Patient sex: M
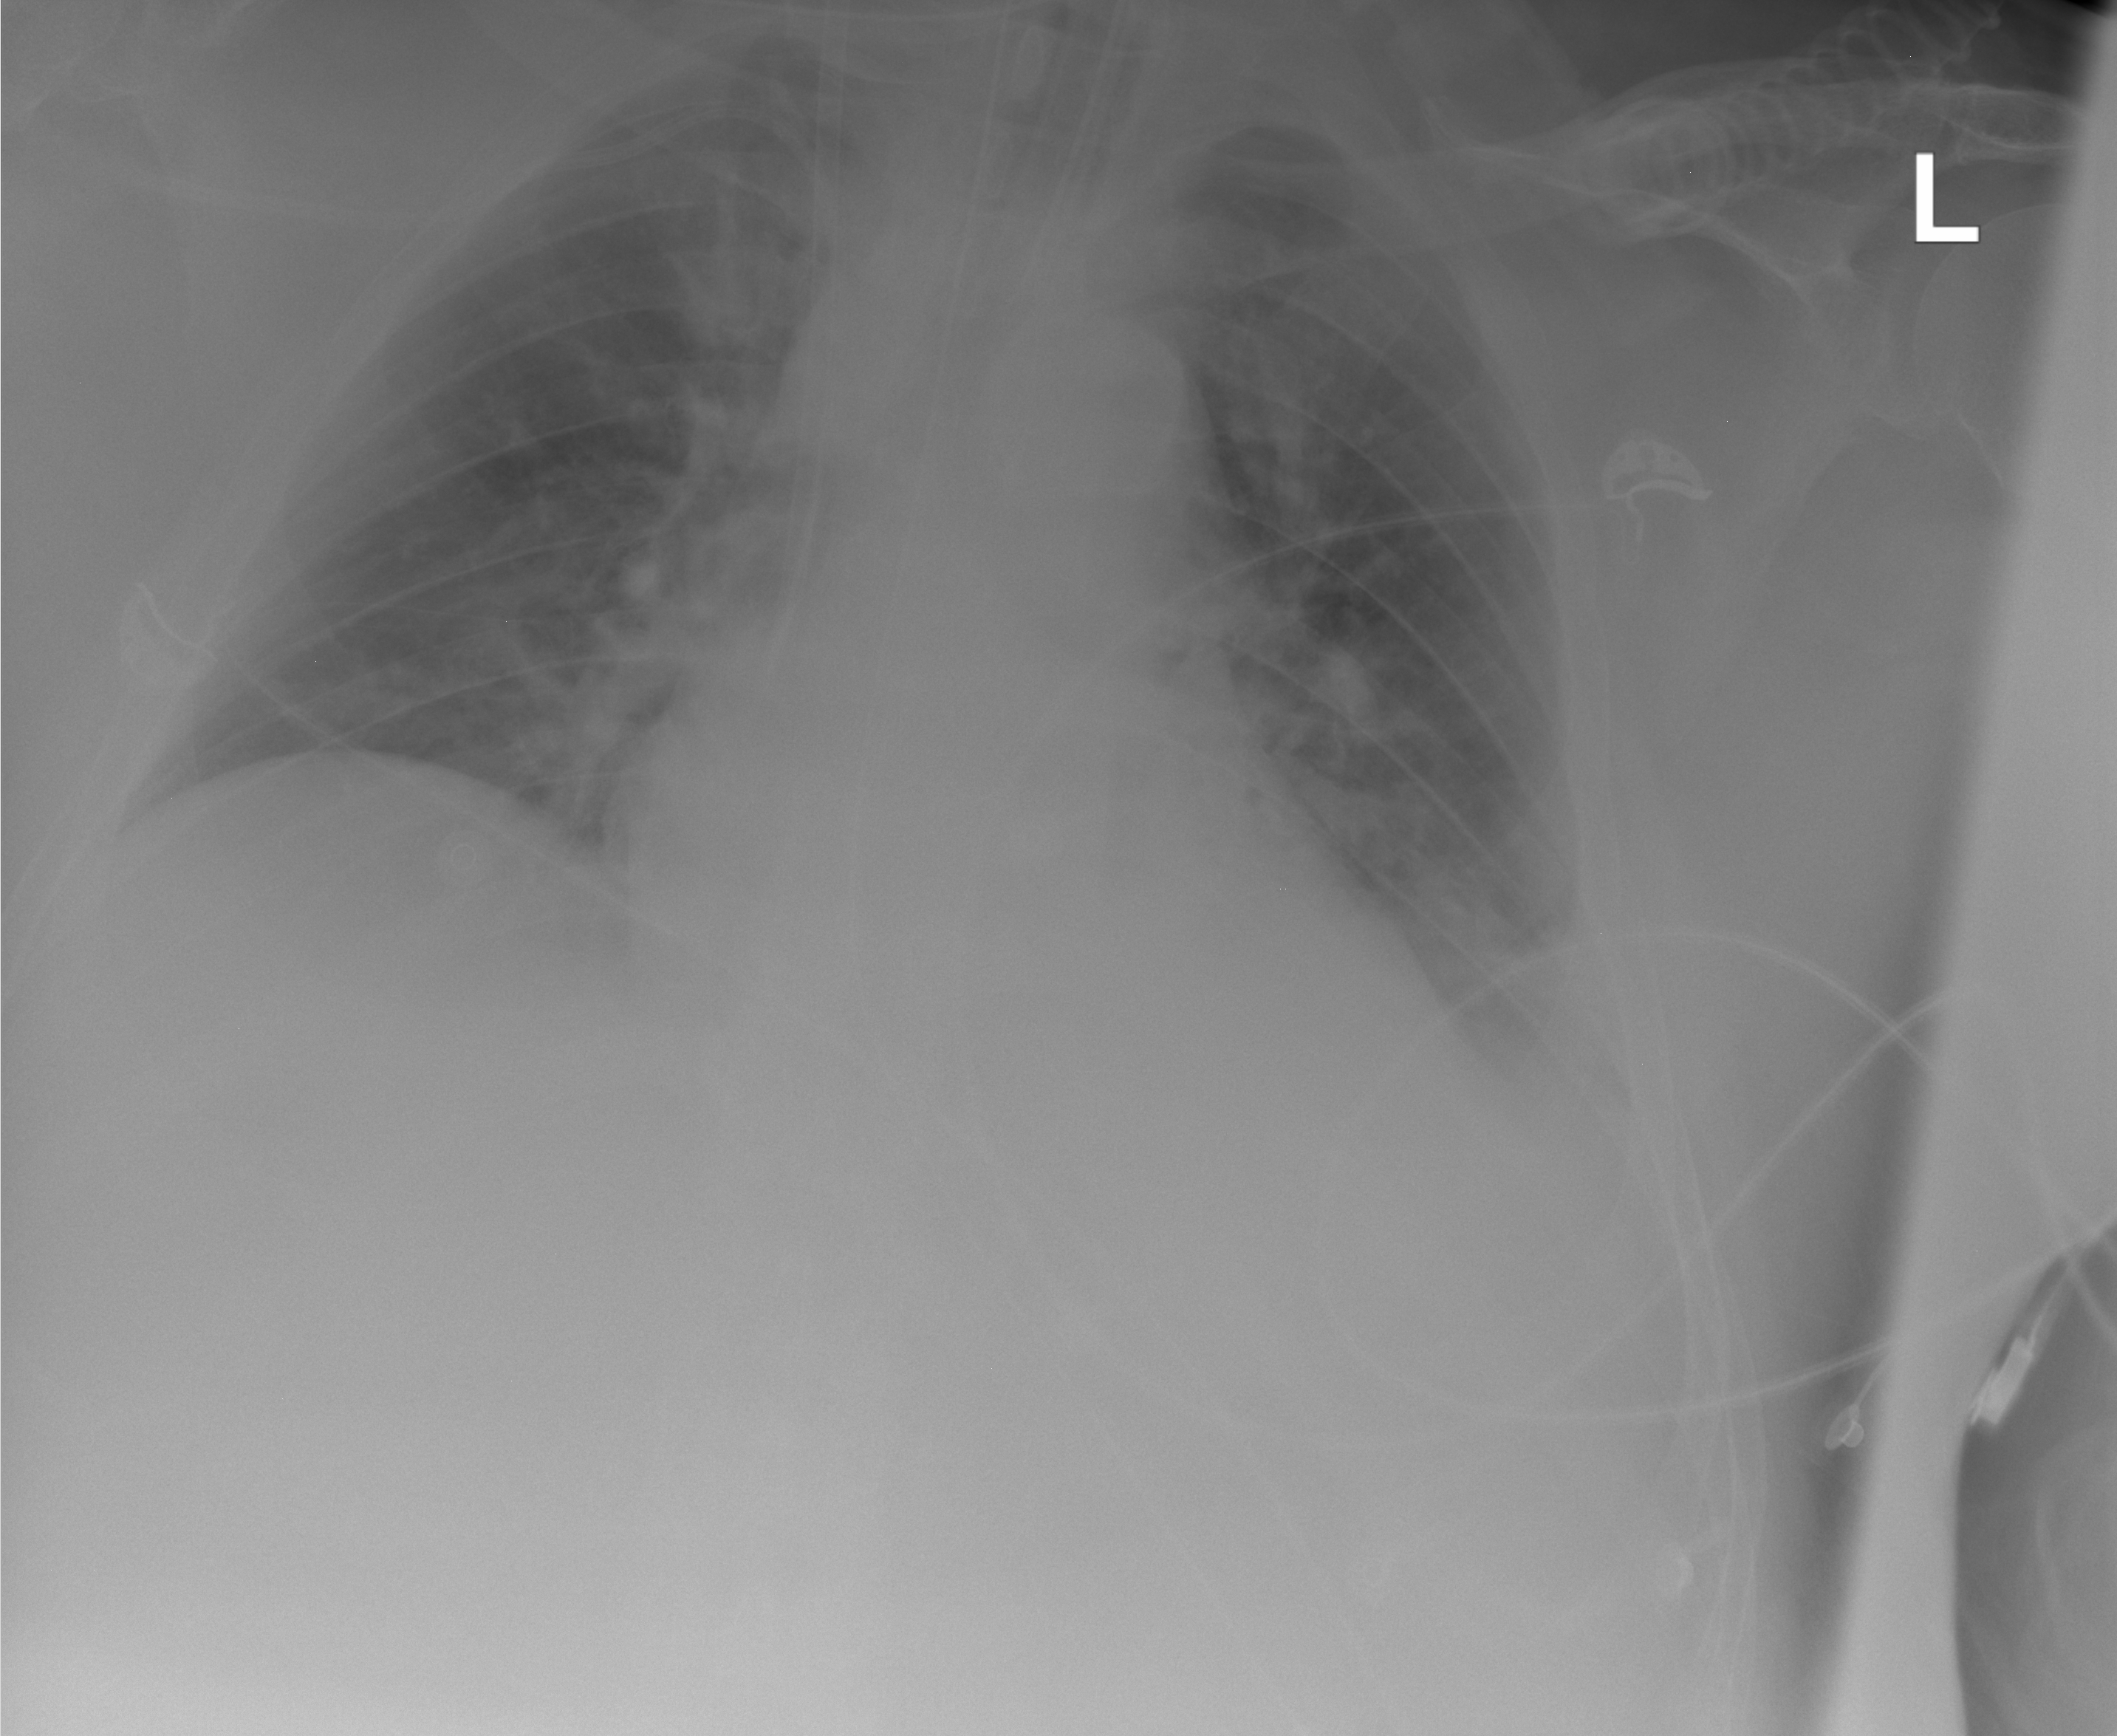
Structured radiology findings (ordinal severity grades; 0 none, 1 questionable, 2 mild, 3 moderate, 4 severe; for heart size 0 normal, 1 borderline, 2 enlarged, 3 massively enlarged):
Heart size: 2
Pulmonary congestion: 0
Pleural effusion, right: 0
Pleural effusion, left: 2
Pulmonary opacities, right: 0
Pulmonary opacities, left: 0
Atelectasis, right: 0
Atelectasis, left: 2